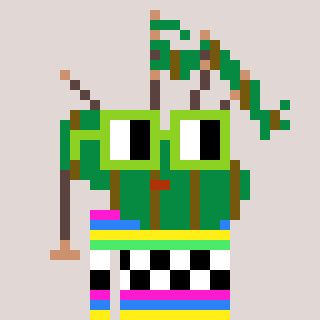
a pixel art character with square light green glasses, a bagpipe-shaped head and a bege-colored body on a warm background